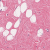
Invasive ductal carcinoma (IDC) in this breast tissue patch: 0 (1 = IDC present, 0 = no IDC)